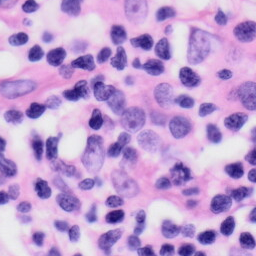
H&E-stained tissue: Skin